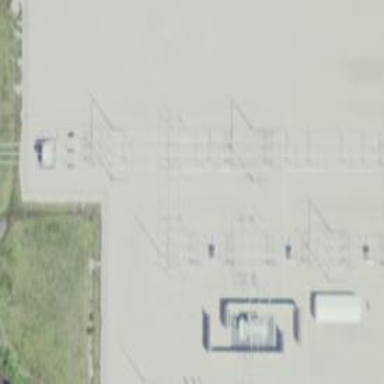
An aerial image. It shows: Switch for power supply.